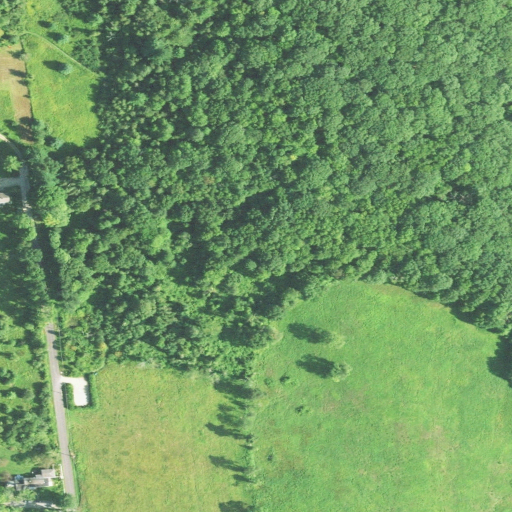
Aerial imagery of mountain in Connecticut named Bunker Hill containing deciduous forest, pasture, open development, mixed forest, woody wetlands, and low intensity development